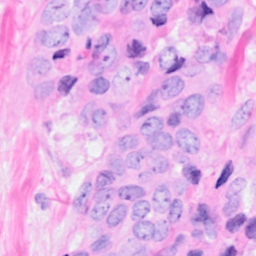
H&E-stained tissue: Breast